Question: I am using php to show the pdf
'''
@readfile($actualfilename);
header('Content-type:pdf');
header('Content-Disposition: inline');
header('Content-Transfer-Encoding: binary');
header('Content-Length: ' . filesize($actualfilename));
header('Accept-Ranges: bytes');
'''
the problem is on the tittle bar it shows

and when I use
'''
header('Content-type:application/pdf');
'''
it prompts me to download the file and the same problem appears when I use
'''
header('Content-Disposition: inline; filename='.$fakefilename.'');
'''
This code shows pdf file in only firefox. I.E,chrome prompts me to download file?
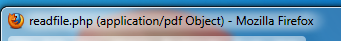
Answer: Are you trying to change the browser's title bar text (or wherever it shows the file name)?
If so, you're out of luck here, because that won't work as it's up to the browser to decide how/where (if at all) show the file name.
However, there's some possible workaround: You could use server side tools, such as 'mod_rewrite' in an Apache environment to redirect a request like 'download/readme.pdf' behind the scenes to 'readfile.php?file=readme.pdf'. In this case the browser won't know about the hidden rewrite and it will in fact display 'readme.pdf' as the file name (even if the real file name or the script's name on the server side are different).